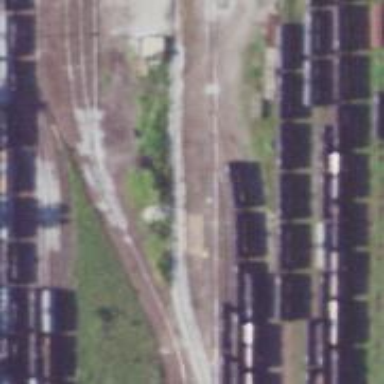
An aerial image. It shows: Rail spur service.